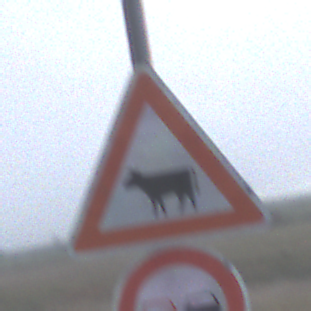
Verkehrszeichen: ViehtriebRechts
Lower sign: Ueberholverbot
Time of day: SunriseSunset
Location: Outdoor (Nature)
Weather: Overcast
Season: NotSpecified
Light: Natural